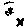
Label: zigzag